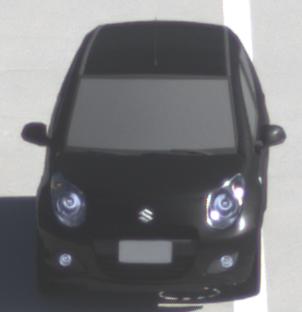
Make: Suzuki
Model: Alto 1.0
Detailed model: Alto (V)
Model produced from: 2011/02
Model produced until: 2011/03
Doors: 5
Color: black
Road condition: dry road
Daytime: morning or afternoon
Contrast: high contrast